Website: home-depot
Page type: delivery-shipping
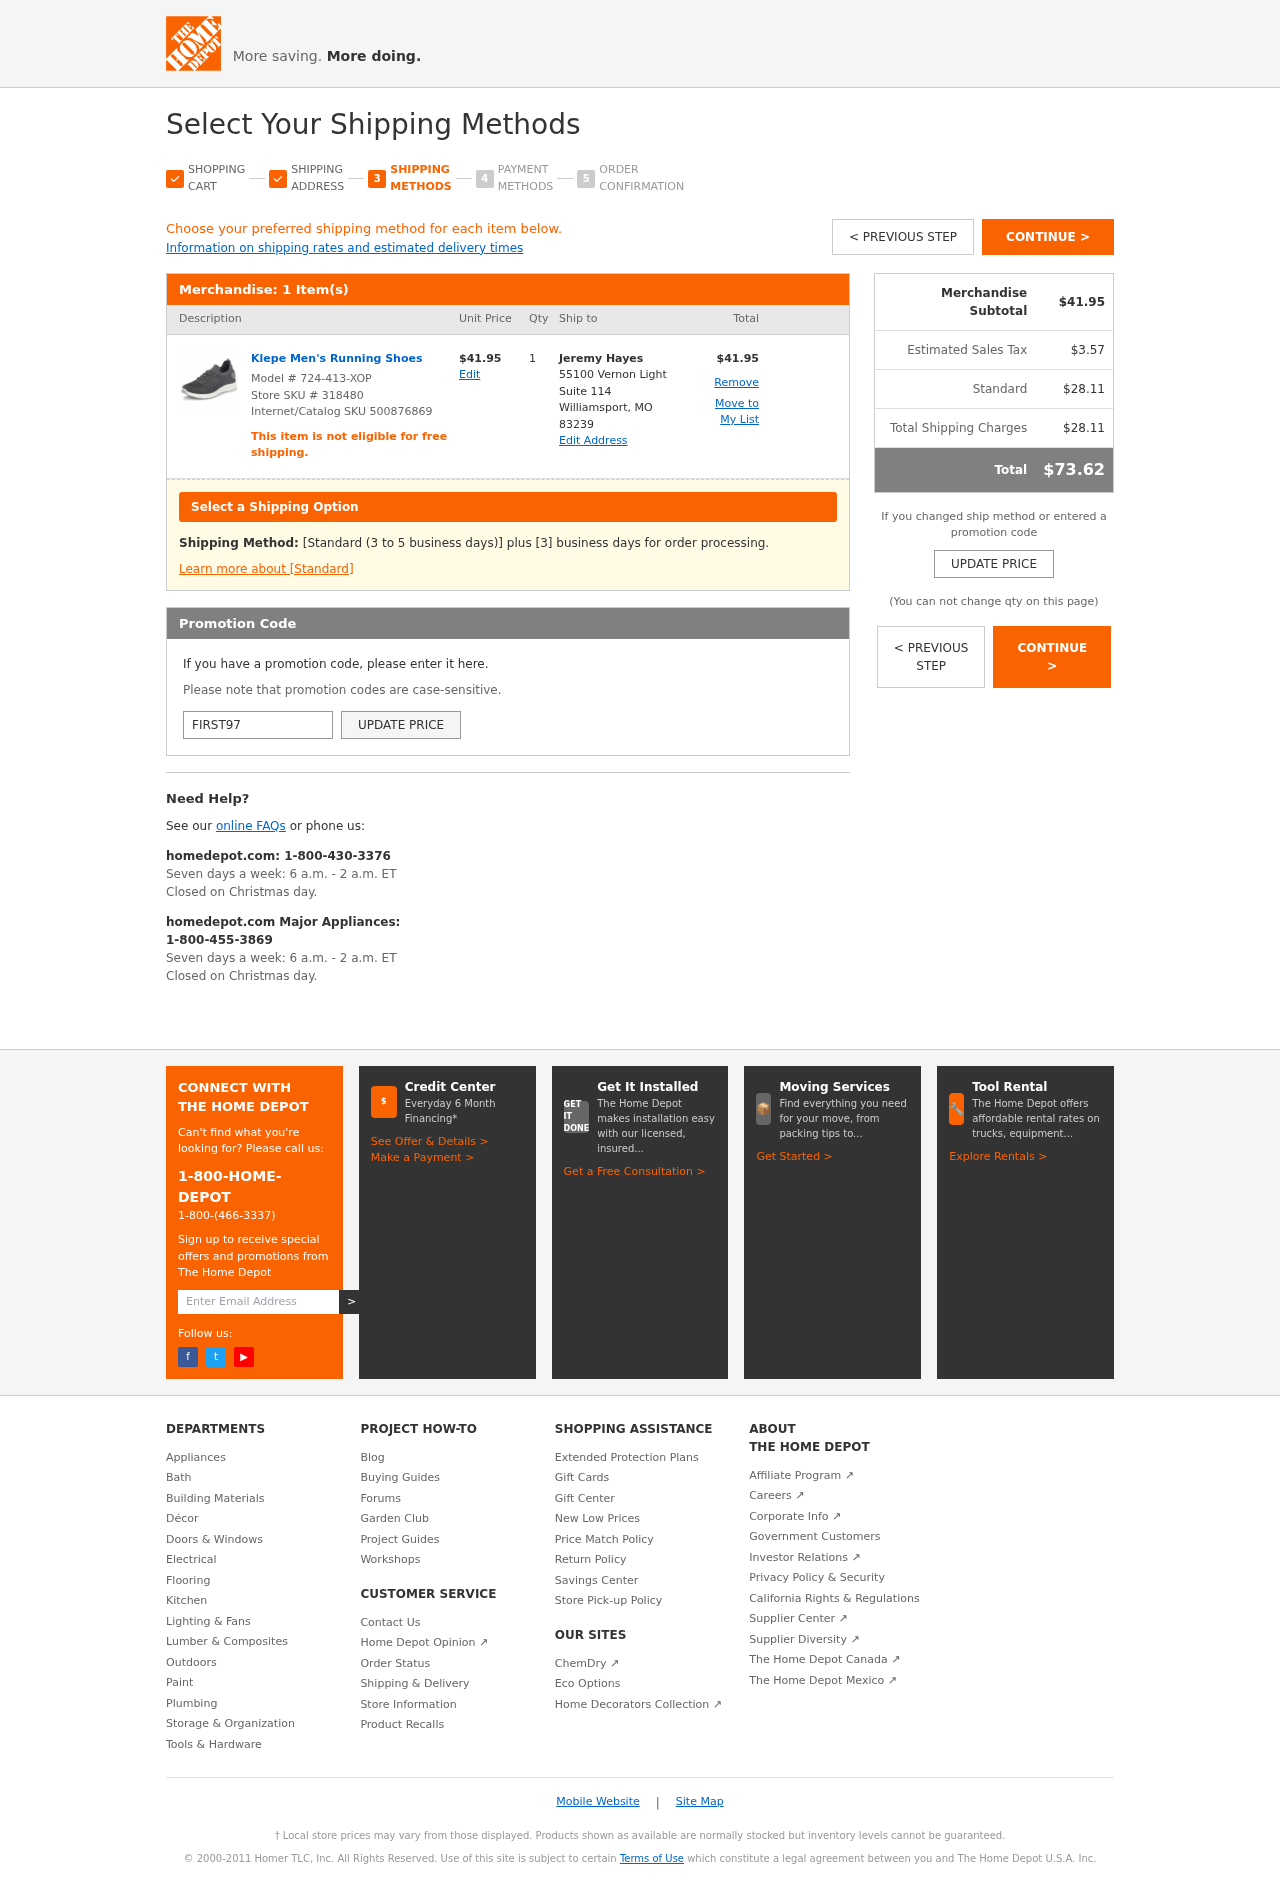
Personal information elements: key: PII_CITY_STATE_ZIP
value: Williamsport, MO 83239
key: PII_FULLNAME
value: Jeremy Hayes
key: PII_PROMO_CODE
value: FIRST97
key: PII_STREET
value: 55100 Vernon Light Suite 114
Product elements: key: PRODUCT1_NAME
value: Klepe Men's Running Shoes
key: PRODUCT1_PRICE
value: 41.95
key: PRODUCT1_QUANTITY
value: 1
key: PRODUCT_MODEL_NUMBER
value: Model # 724-413-XOP
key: PRODUCT1_LINE_TOTAL
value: $41.95
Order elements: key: ORDER_NUM_ITEMS
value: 1 Item(s)
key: ORDER_SUBTOTAL
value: $41.95
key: ORDER_TAX
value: $3.57
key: ORDER_SHIPPING_COST
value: $28.11
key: ORDER_SHIPPING_TOTAL
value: $28.11
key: ORDER_TOTAL
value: $73.62
Other elements: key: STORE_SKU
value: Store SKU # 318480
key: INTERNET_SKU
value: Internet/Catalog SKU 500876869